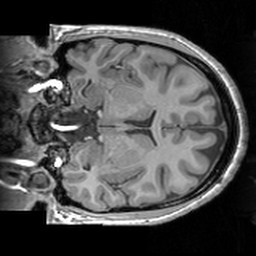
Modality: T1w
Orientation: coronal
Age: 23
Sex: female
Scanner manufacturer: siemens
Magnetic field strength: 3 T
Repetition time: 1.63 s
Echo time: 0.00311 s